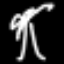
Label: palm tree